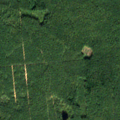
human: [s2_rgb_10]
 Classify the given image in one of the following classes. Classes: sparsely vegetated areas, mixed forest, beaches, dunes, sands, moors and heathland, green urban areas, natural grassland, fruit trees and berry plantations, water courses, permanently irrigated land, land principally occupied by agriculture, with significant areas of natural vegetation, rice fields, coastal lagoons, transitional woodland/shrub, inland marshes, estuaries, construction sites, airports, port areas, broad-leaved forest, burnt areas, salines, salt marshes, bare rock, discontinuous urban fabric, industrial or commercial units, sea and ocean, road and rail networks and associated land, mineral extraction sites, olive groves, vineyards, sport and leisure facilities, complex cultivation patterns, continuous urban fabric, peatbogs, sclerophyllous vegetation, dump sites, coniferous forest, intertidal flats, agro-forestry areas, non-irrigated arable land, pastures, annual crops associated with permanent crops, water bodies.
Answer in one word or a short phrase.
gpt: broad-leaved forest, coniferous forest, mixed forest